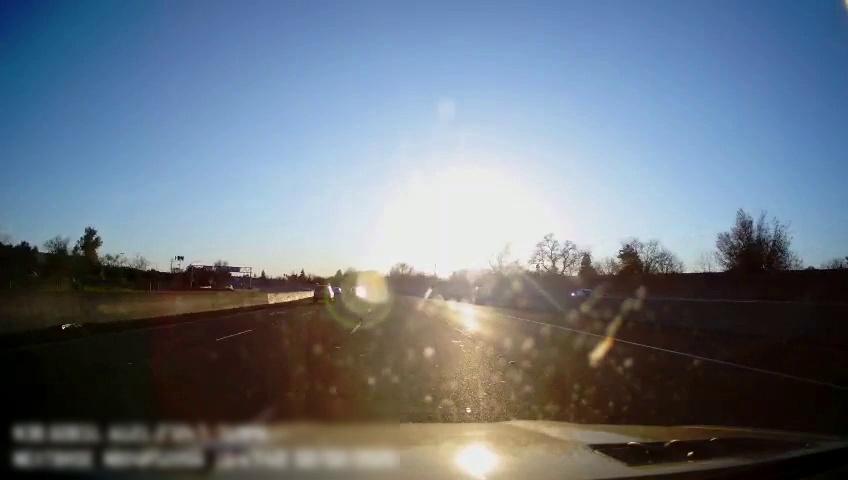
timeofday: Day
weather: Sunny
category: Drivable Space
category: Drivable Space
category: Vehicles | SUV
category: Vehicles | SUV
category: Lanes | Alternate Lane
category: Lanes | Alternate Lane
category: Lanes | Current Lane
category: Lanes | Current Lane
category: Lanes | Alternate Lane